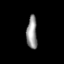
Tissue: lung
Cell type: Others
Senescence score: 0.1862
Nuclear area (px): 341
Mean DAPI intensity: 146.924